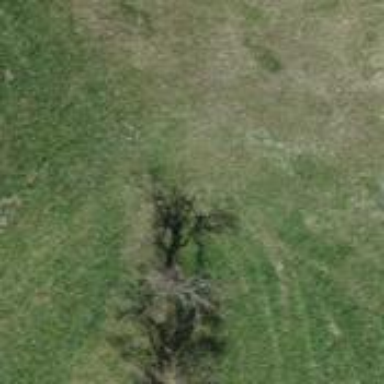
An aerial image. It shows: Deciduous broadleaved tree.